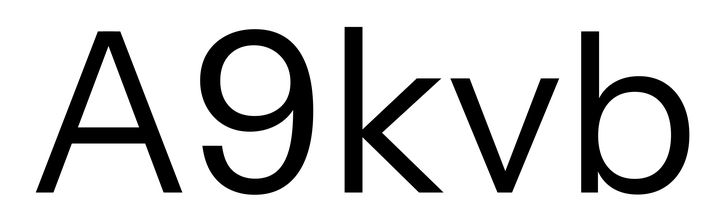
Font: InstrumentSans_Regular